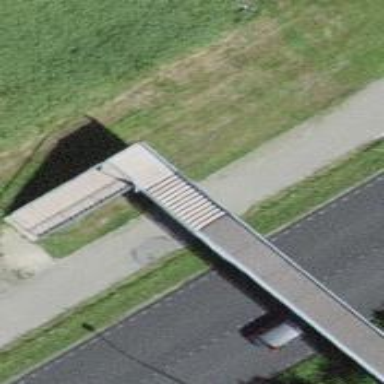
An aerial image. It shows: Road with steps.